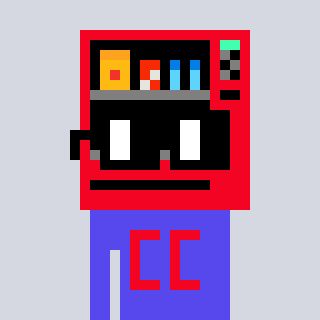
a pixel art character with square black glasses, a vending machine-shaped head and a computerblue-colored body on a cool background